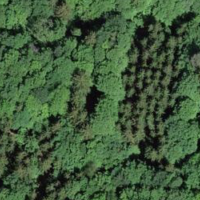
EUNIS habitat code: 41
Species observed at this site:
Cephalanthera rubra